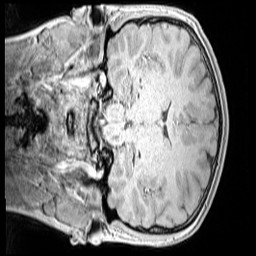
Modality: MP2RAGE
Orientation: coronal
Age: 11
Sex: male
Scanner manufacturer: siemens
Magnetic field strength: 3 T
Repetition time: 4 s
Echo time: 0.00299 s